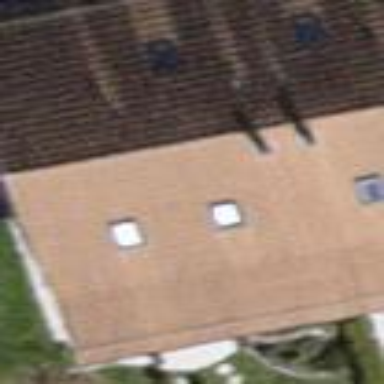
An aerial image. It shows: Gabled roof house.